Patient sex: F
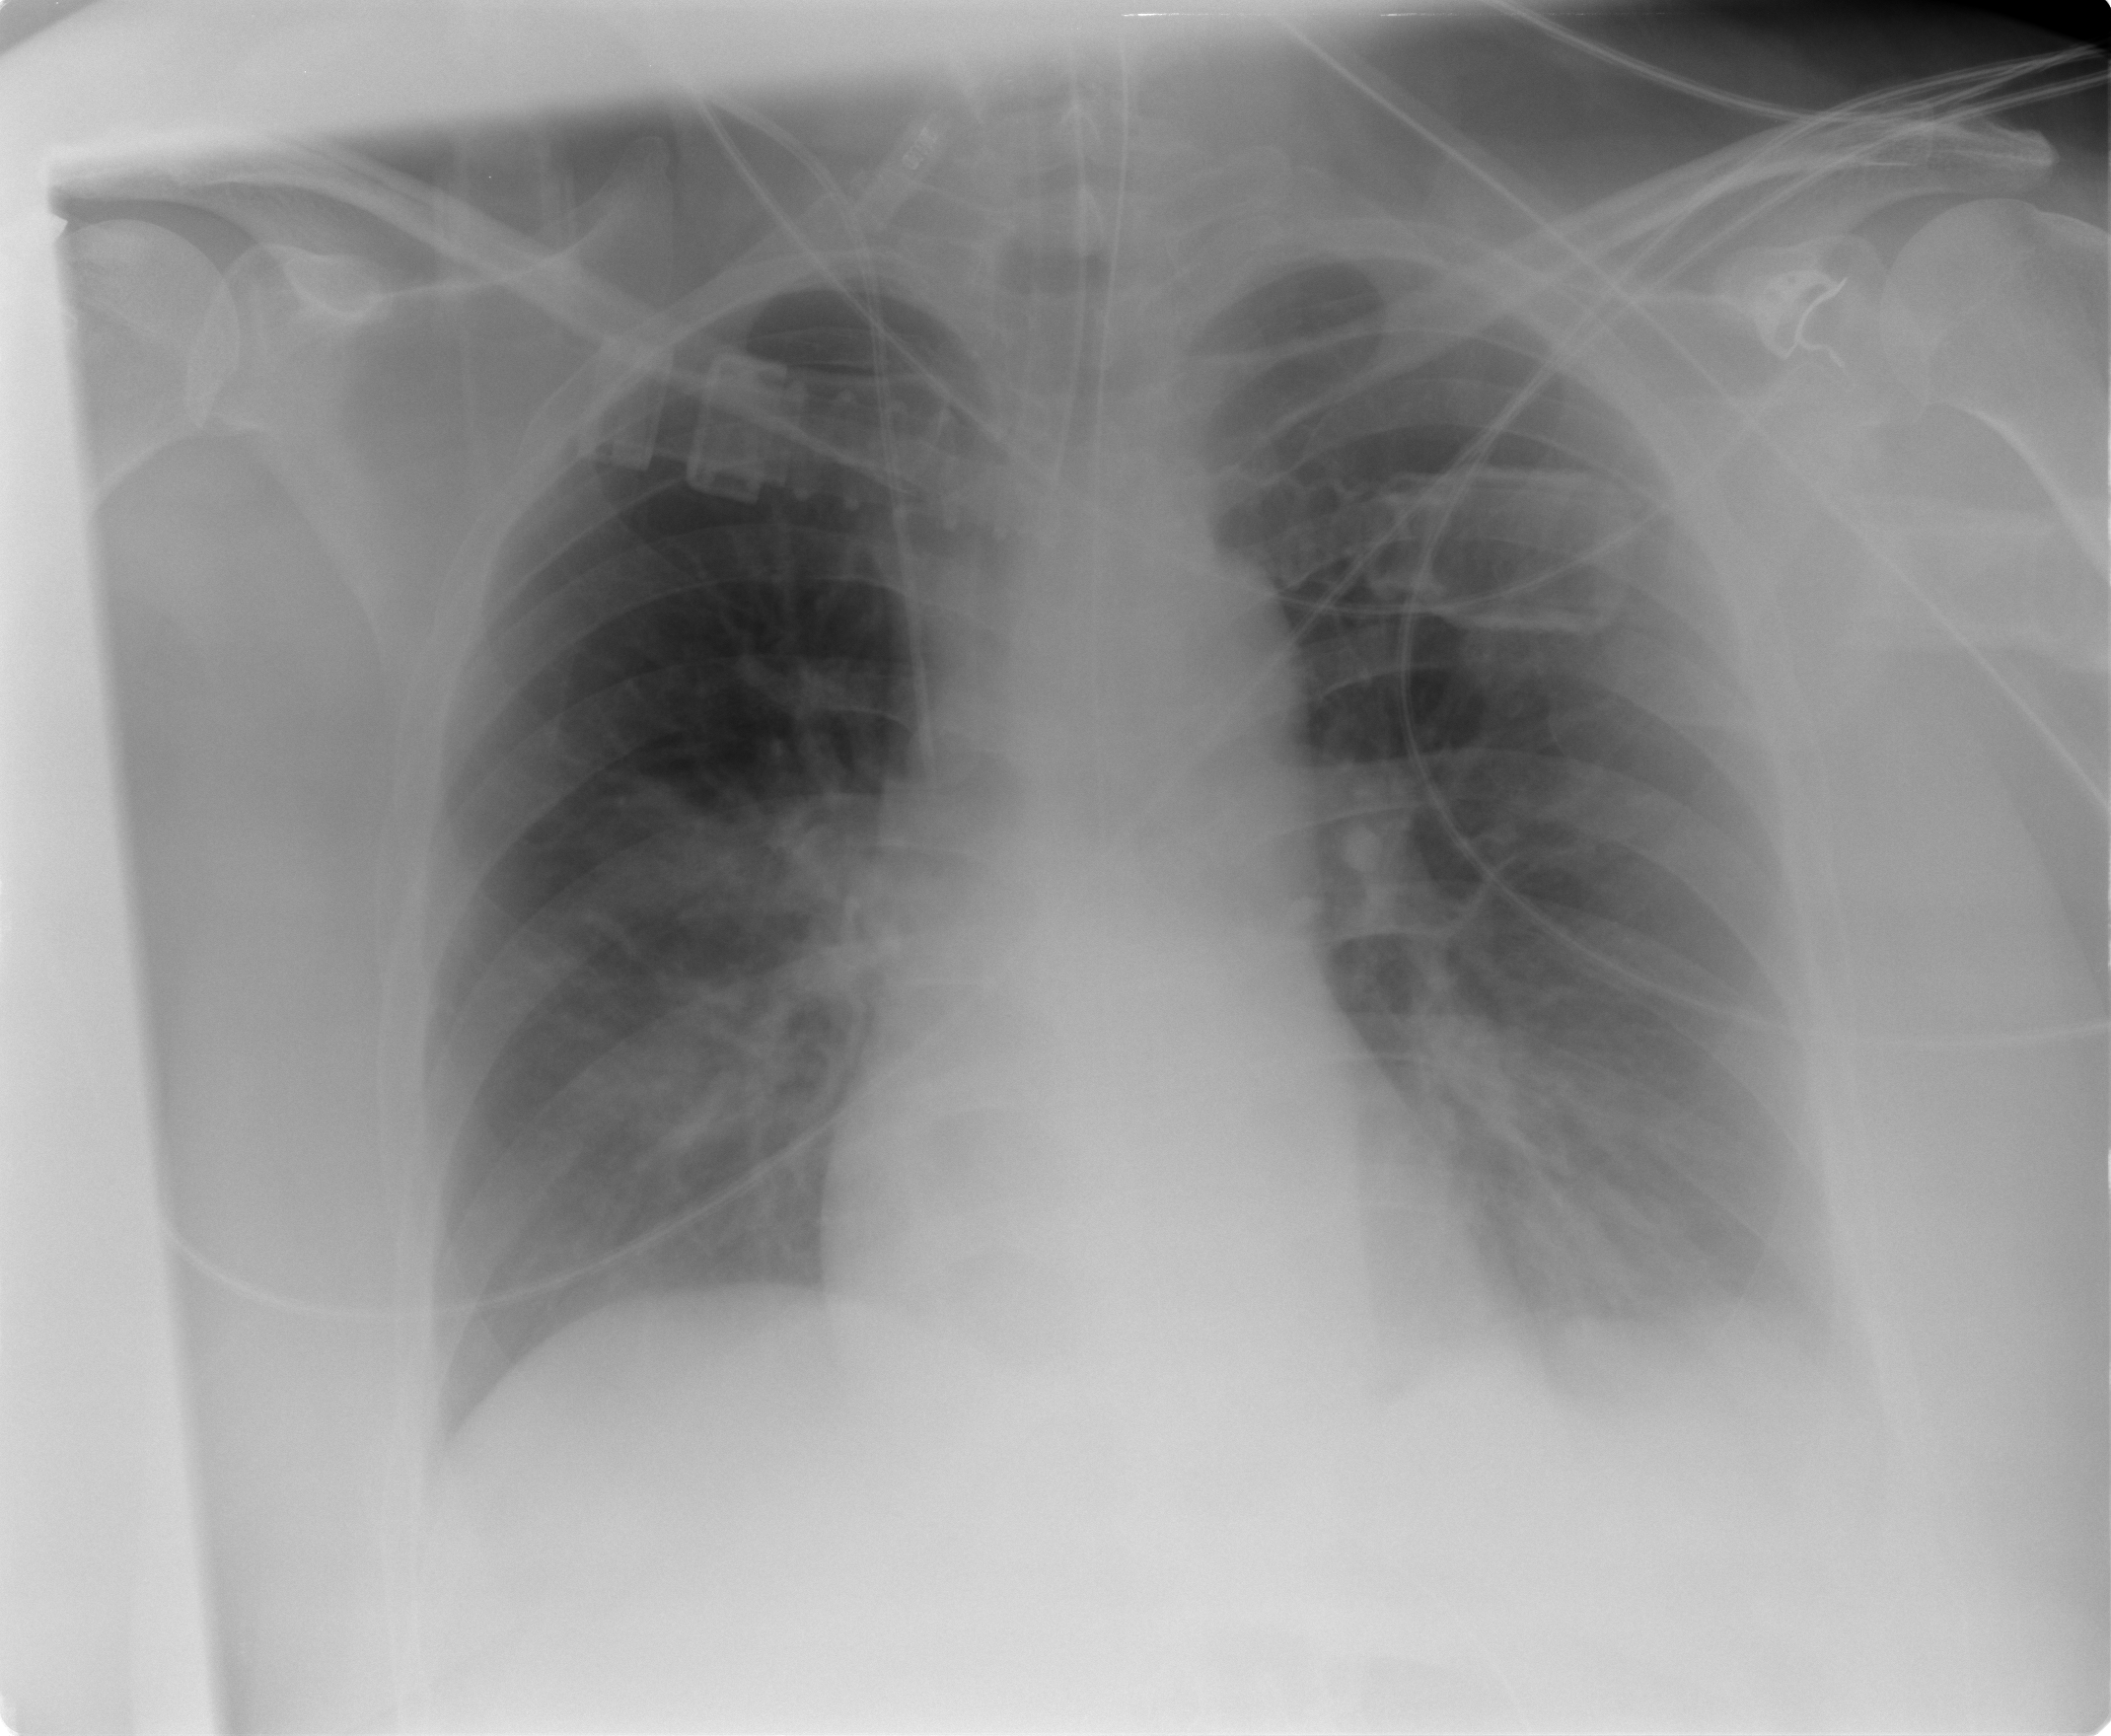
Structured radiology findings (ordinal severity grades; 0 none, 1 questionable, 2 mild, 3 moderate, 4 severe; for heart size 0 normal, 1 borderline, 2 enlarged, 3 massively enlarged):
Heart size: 0
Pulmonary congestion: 0
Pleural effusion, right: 1
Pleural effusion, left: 2
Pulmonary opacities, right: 0
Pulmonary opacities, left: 0
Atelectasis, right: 0
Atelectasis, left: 2